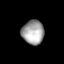
Tissue: prostate
Cell type: T cells
Senescence score: 0.3131
Nuclear area (px): 530
Mean DAPI intensity: 159.515